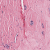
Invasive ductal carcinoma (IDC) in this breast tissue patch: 0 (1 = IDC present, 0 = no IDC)